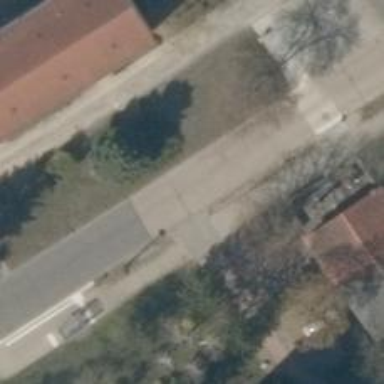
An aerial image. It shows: Residential road paved with concrete.